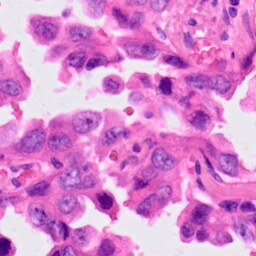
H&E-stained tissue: Lung